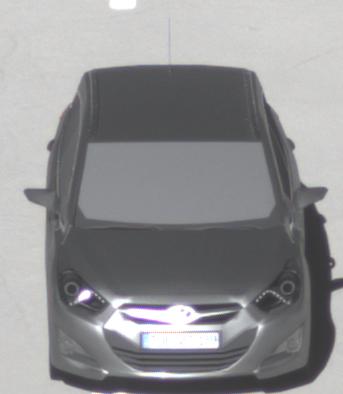
Make: Hyundai
Model: i40 Kombi 1.6 GDI
Detailed model: i40 (VF) Kombi
Model produced from: 2012/08
Model produced until: 2013/09
Doors: 5
Color: gray
Road condition: dry road
Daytime: midday
Contrast: high contrast